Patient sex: M
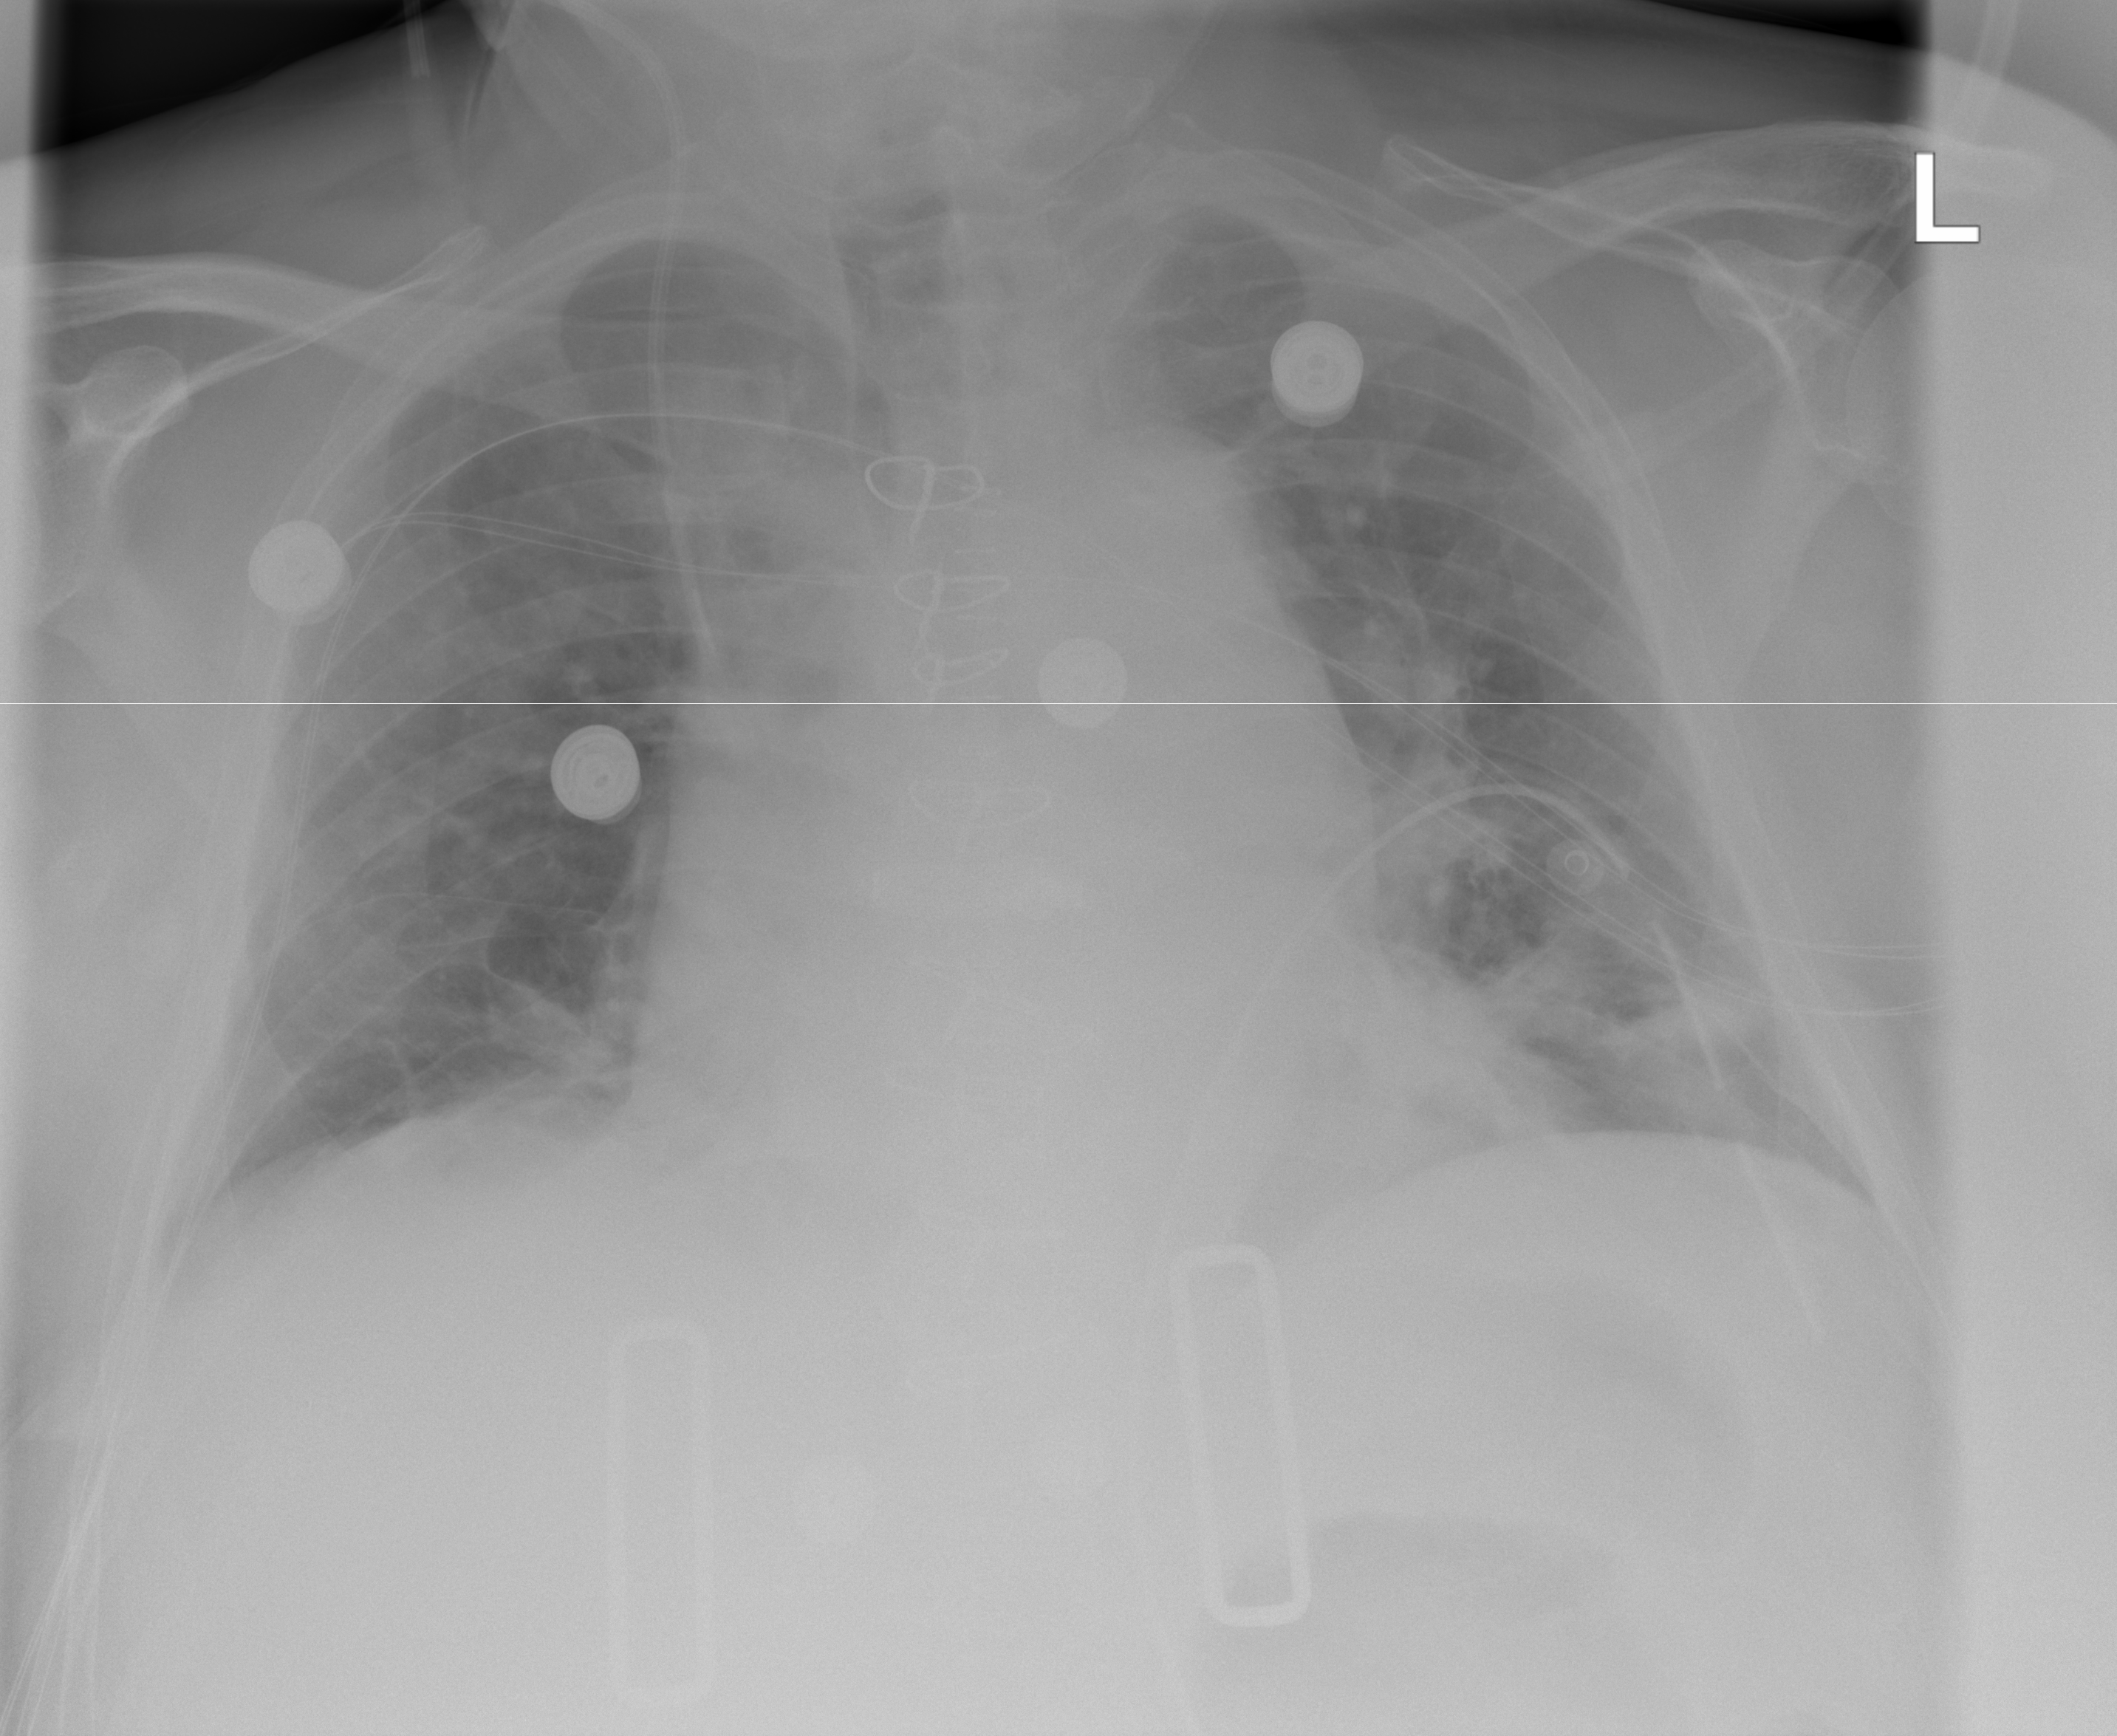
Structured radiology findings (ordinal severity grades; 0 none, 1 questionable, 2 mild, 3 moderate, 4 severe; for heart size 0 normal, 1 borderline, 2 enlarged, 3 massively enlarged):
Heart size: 2
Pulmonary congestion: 0
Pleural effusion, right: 2
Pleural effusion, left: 0
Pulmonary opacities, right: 0
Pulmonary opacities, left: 0
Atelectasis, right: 0
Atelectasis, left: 2